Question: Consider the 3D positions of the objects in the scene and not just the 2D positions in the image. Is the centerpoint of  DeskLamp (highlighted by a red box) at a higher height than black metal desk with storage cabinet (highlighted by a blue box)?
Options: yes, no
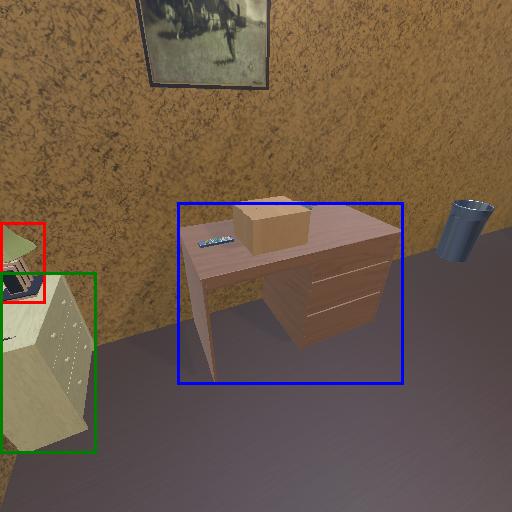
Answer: yes